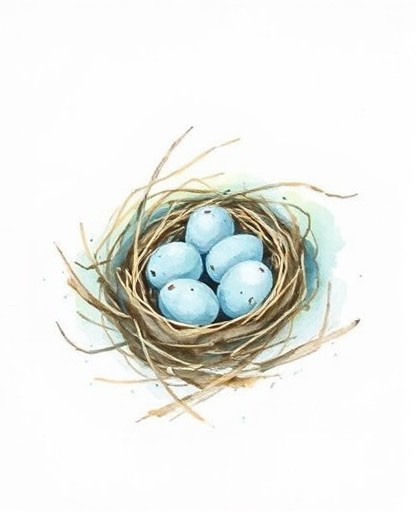
Category: New Baby